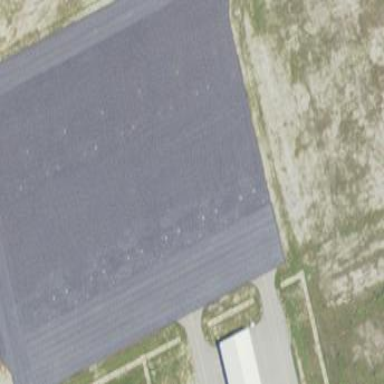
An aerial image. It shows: Apron at the airport.